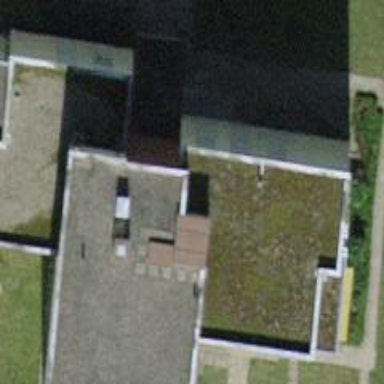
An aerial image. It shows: Flat roofed apartment building.